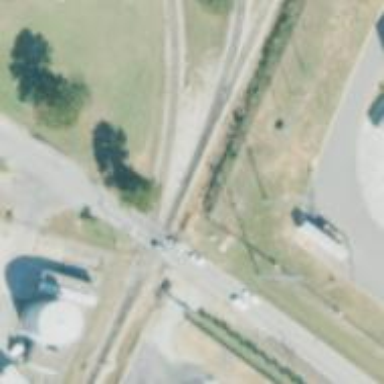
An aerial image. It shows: Railway spur junction.